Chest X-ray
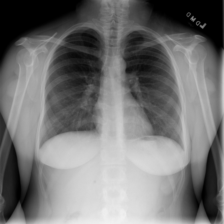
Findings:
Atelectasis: negative
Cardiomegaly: negative
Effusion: negative
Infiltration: negative
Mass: negative
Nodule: negative
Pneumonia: negative
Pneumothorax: negative
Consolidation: negative
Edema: negative
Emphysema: negative
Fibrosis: negative
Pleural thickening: negative
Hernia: negative